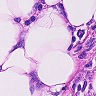
Metastatic tissue present: yes